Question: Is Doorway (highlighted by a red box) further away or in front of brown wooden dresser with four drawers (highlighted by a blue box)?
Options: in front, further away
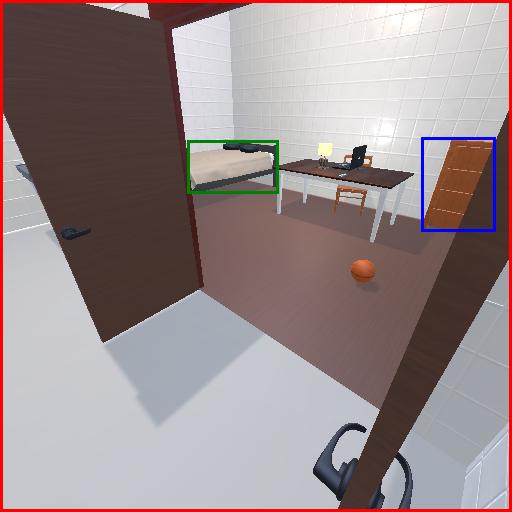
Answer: in front